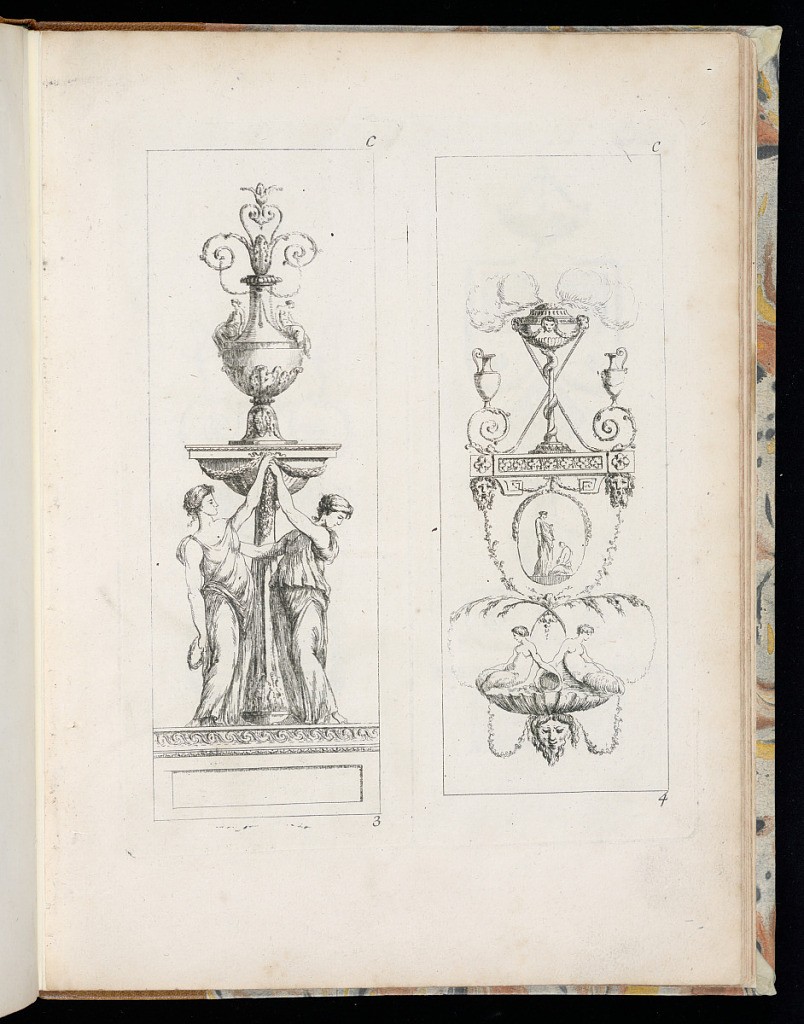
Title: Two Arabesque Panel Designs
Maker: Juste-François Boucher, French, 1736 – 1782
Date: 1768–75
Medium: Etching on paper
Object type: Print
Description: Two vertical arabesque panel designs printed on two separate plates featuring vases, incense burners, female figures, scrolling leaves (rinceaux), rosettes, festoons of flowers and leaves, shell, mascaron (mask), acanthus leaves, meander pattern, rosettes, gadrooning and wave pattern molding. The plates are numbered.